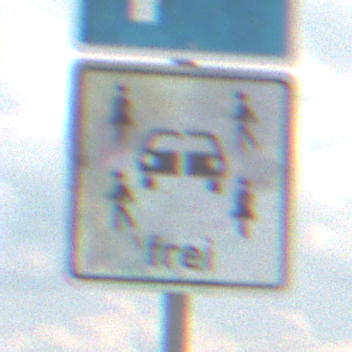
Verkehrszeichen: CarsharingfahrzeugeFrei
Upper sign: Parken
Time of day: MorningAfternoon
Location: Outdoor (Nature)
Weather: PartlyCloudy
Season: NotSpecified
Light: Natural